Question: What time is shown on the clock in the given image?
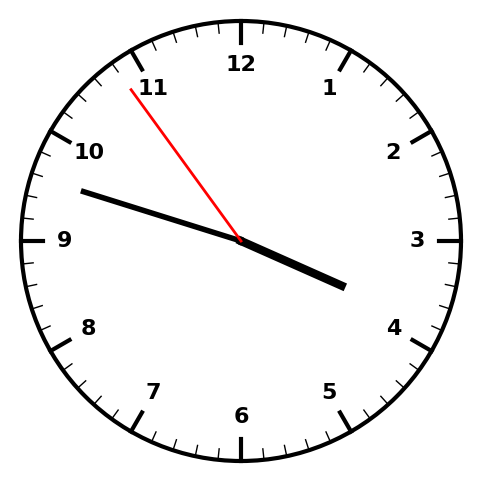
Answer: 03:47:54